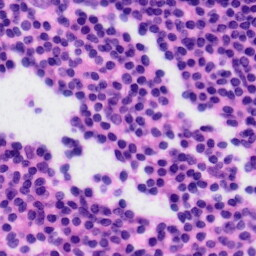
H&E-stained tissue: Tonsil